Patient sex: M
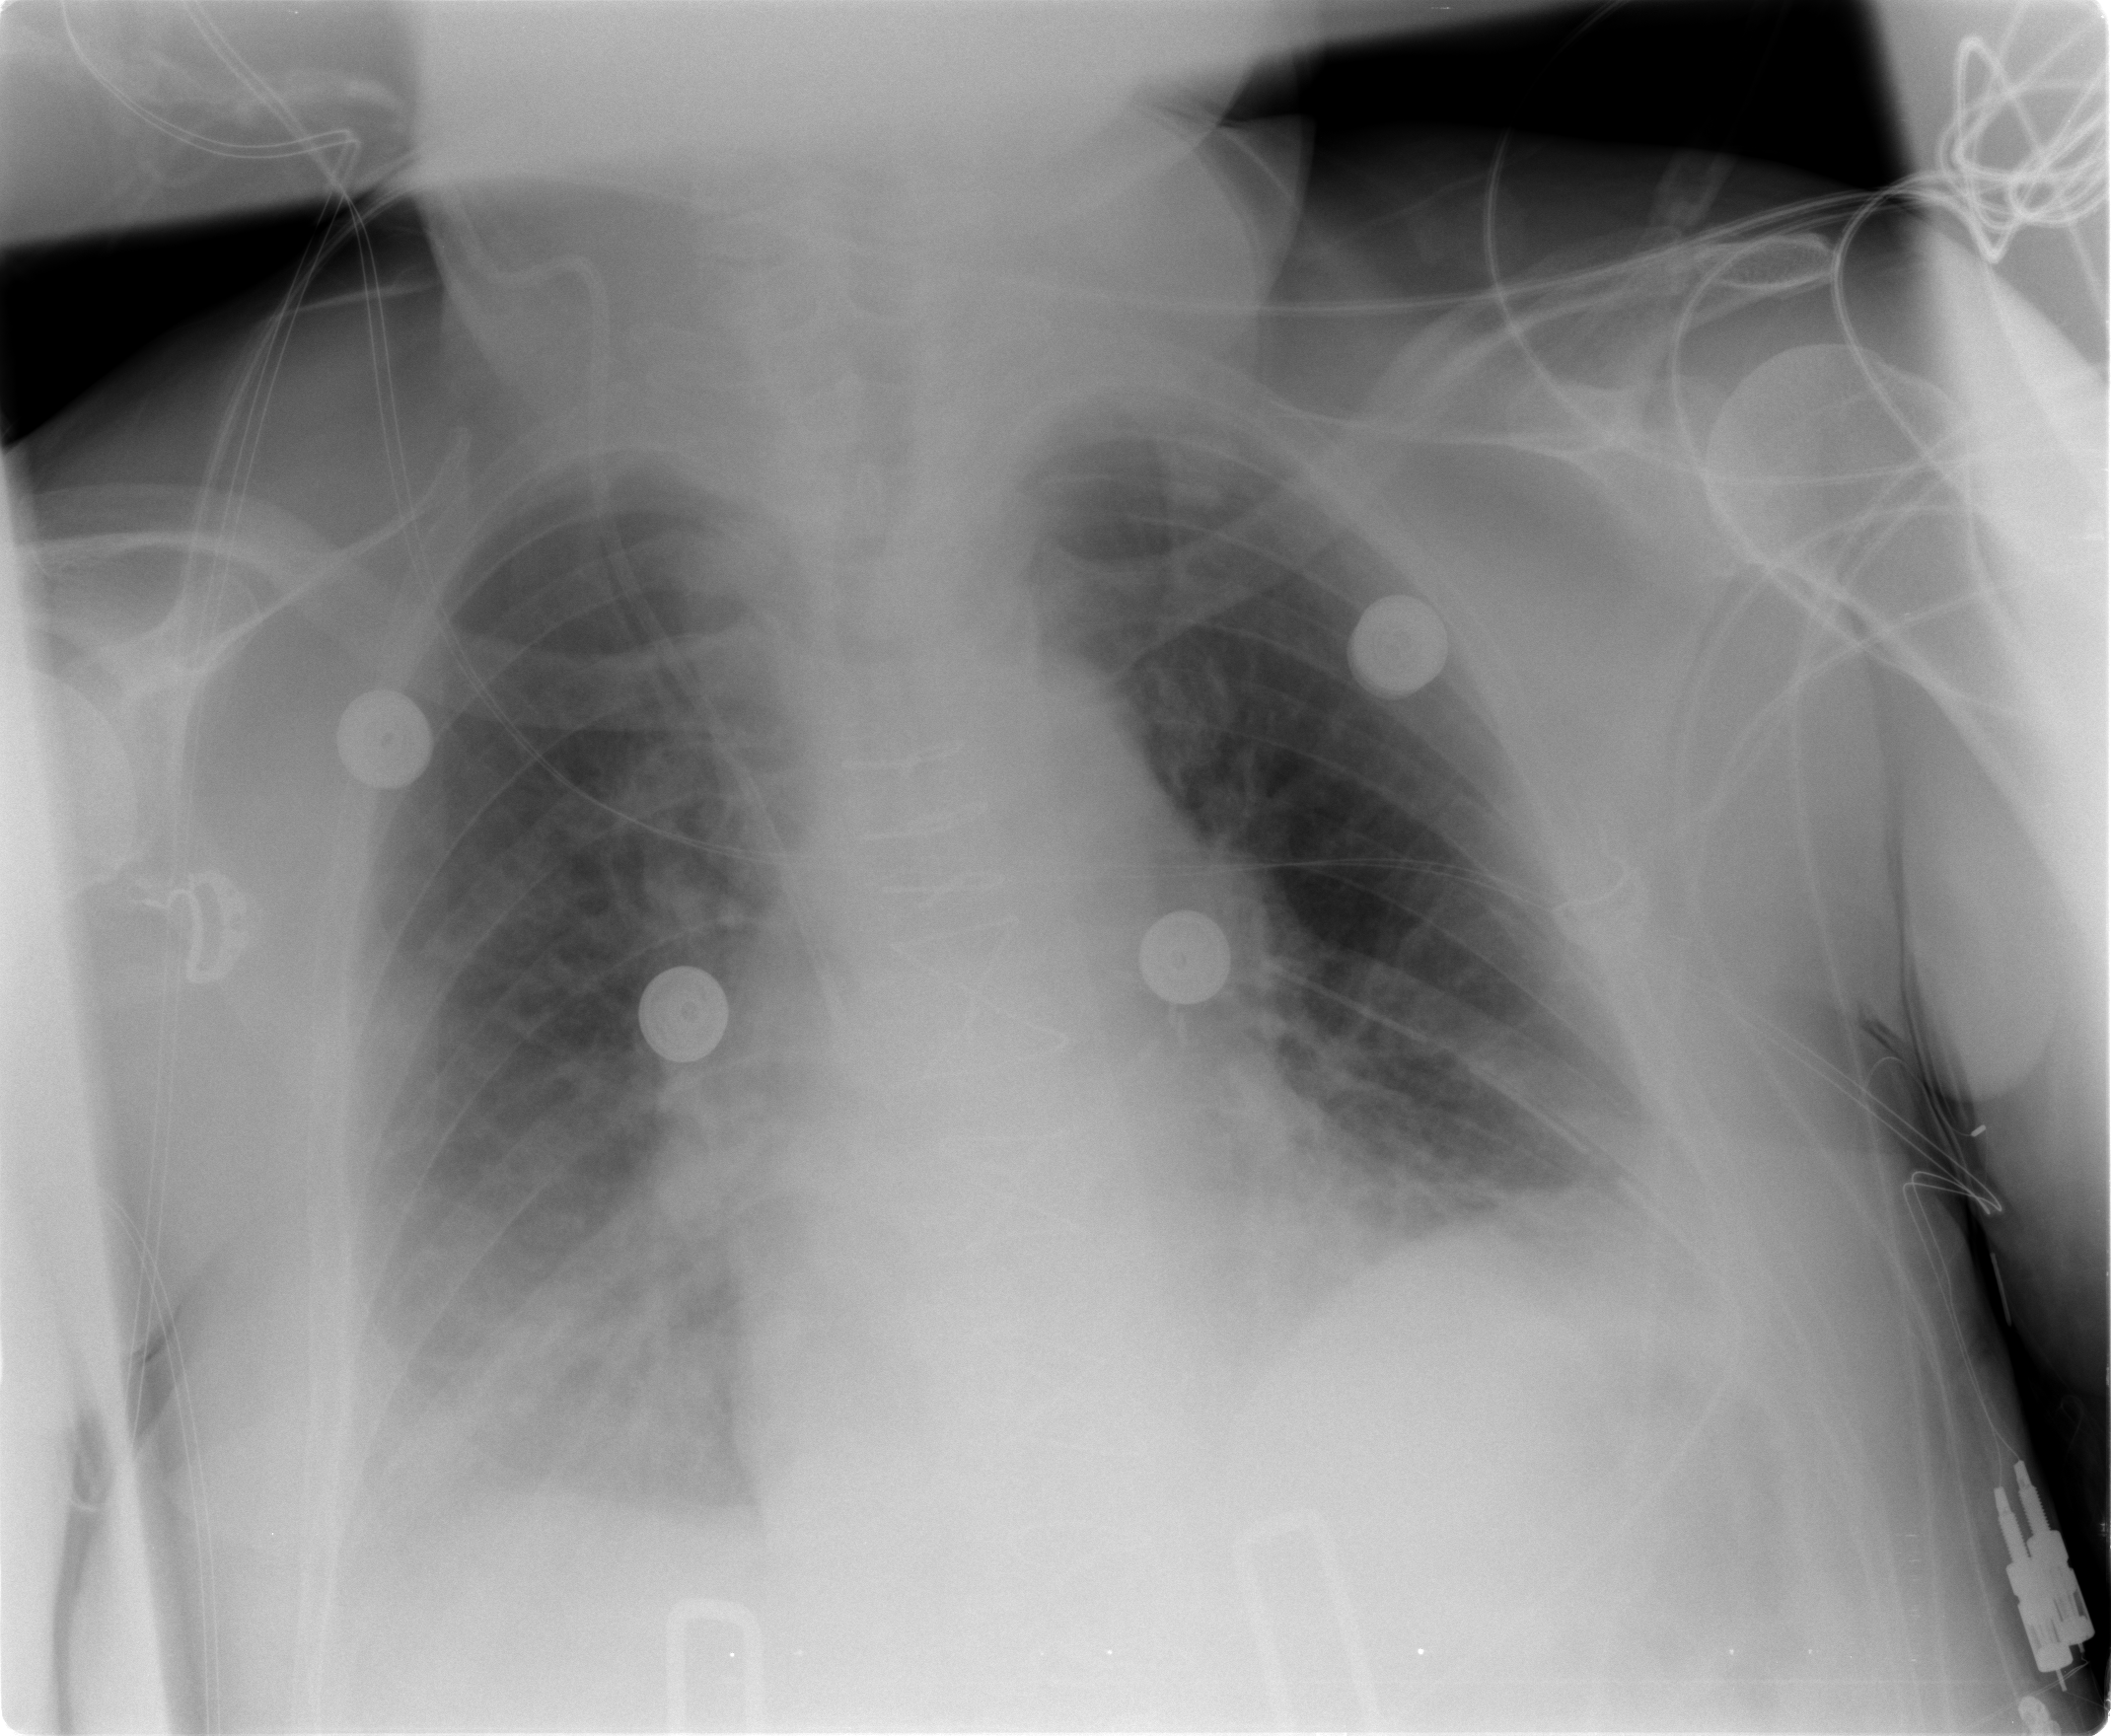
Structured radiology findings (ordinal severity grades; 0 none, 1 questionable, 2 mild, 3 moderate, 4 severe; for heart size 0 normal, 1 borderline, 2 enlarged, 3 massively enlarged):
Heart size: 0
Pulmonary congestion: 0
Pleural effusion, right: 2
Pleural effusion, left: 1
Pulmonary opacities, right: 0
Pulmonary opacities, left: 0
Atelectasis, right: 2
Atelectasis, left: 2